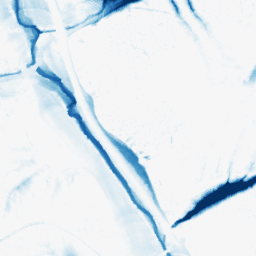
Category: morphological
Decomposition family: morphological_ellipse
Decomposition parameters: operation: closing
width: 30
height: 50
Upsampling method: bspline
Upsampling parameters: scale: 4
Upsampling scale: 4